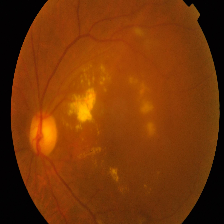
Diabetic retinopathy grade: Proliferative DR